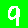
Digit: 9